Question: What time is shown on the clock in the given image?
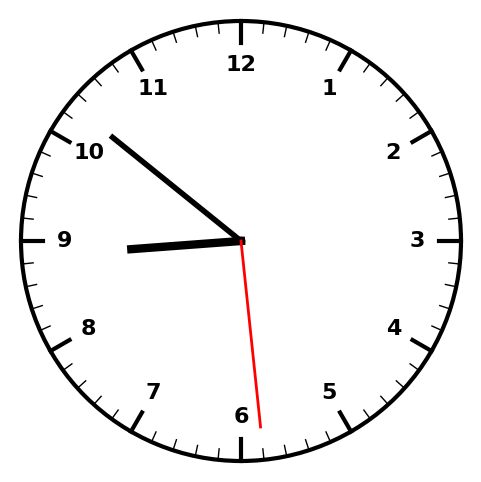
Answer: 08:51:29